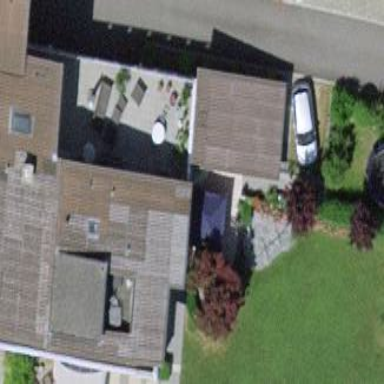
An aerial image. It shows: Residential building.